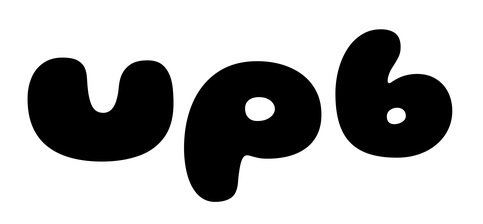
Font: Gluten_Black